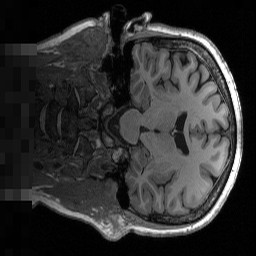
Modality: T1w
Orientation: coronal
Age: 59
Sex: female
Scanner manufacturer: siemens
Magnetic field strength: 3 T
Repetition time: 2.53 s